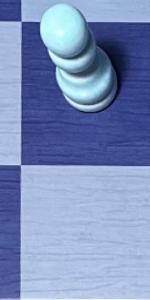
Label: Empty